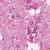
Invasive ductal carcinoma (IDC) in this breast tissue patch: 0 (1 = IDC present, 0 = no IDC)